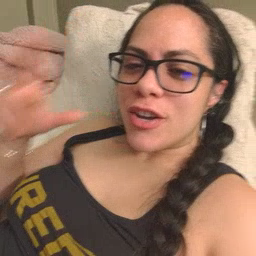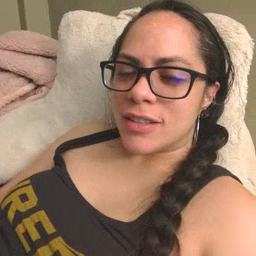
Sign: underwear